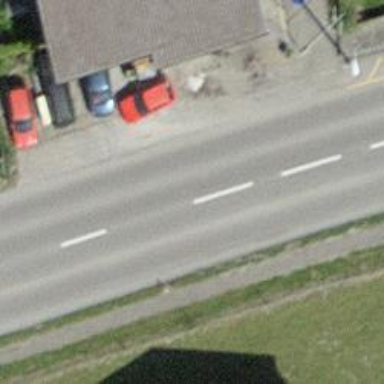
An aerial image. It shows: Bus stop with platform for public transport.